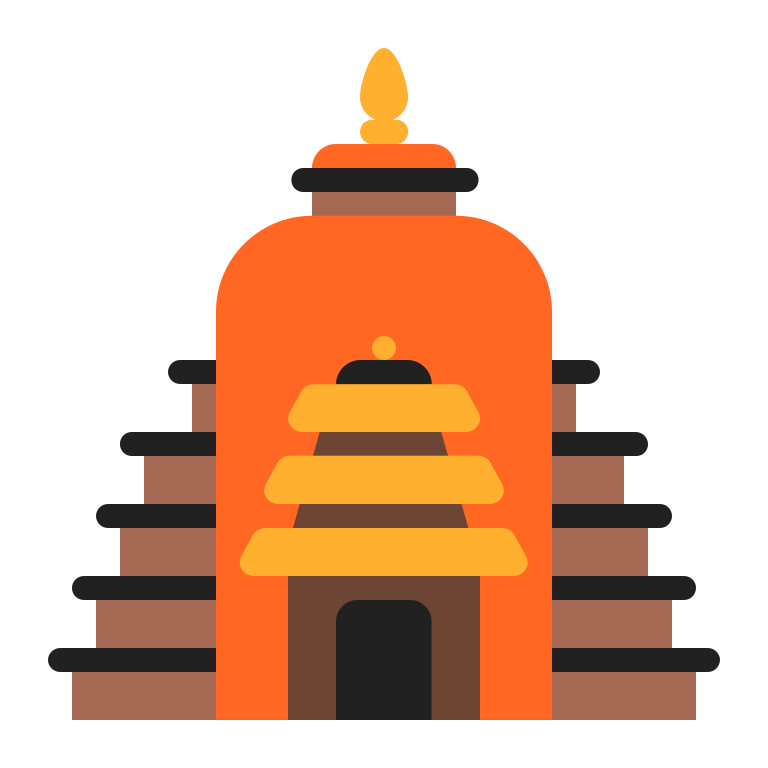
hindu temple flat